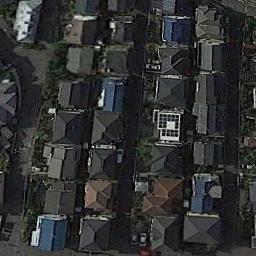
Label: dense_residential